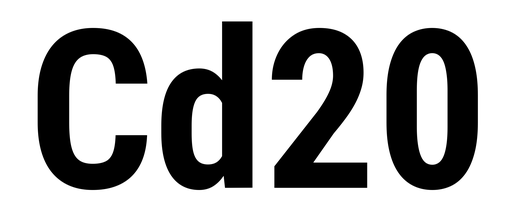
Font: Roboto_Condensed_Bold